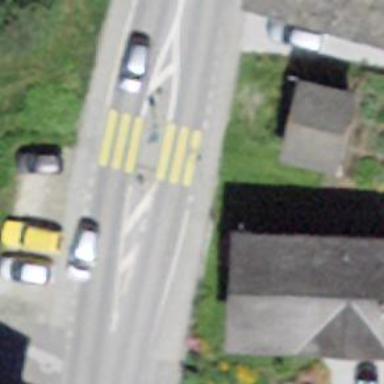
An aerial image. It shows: Marked footway crossing with island.